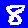
Digit: 8